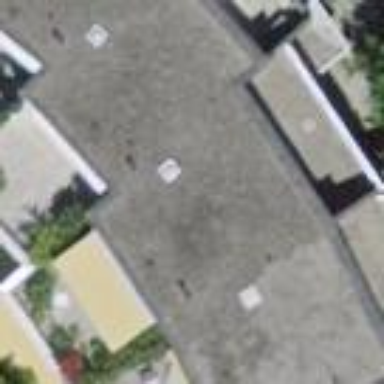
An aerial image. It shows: Terrace building.